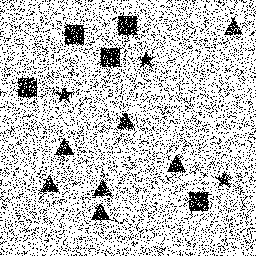
Squares: 5
Triangles: 7
Stars: 3
Total shapes: 15